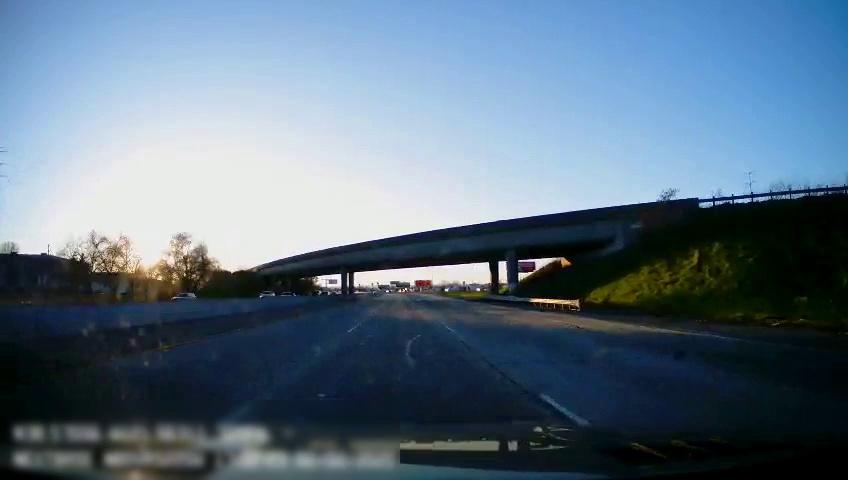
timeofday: Day
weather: Sunny
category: Drivable Space
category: Vehicles | SUV
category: Vehicles | SUV
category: Vehicles | SUV
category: Vehicles | SUV
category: Vehicles | SUV
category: Lanes | Alternate Lane
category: Lanes | Current Lane
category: Lanes | Current Lane
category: Lanes | Alternate Lane